Question: I have two textareas. TA1 which is for styling/display, and TA2 which is for input capture and the ability to place the caret over a span tag. They will always have the same value, but TA1 will contain additional html for styling.
TA1 is overlayed by TA2. Basically, if the textarea is clicked, then TA2 receives the event.
I am trying to select an element in TA1 based off the cursor position in TA2. I know the range of the word that was clicked in TA2, but need to select the appropriate span in TA1. Basically, I need to click through TA2 and trigger the handler in TA1.
I have been trying to see if it's possible to place the caret immediately after the span in TA1, and select the previous span, but so far I have not had any success.
Here is an example of the text within TA1,
'''
<textarea>
<span class="suggestion" title="Click to edit">TESTP</span>
123
TESTING
123
<span class="suggestion" title="Click to edit">TESTP</span>
</textarea>
'''
The above html will be rendered into the following..

For example, if I clicked the first "TESTP" I would have a range of 0-4. Is there a way to select the span tag if I placed the caret at position 5 on TA1? I will be trying to see if I can accomplish this using a filter as well but would like to see if anyone has any other suggestions.
I went ahead and created a rough idea of what I am trying to accomplish in this <URL>, please note that the textArea on the right is there to display the click handler I am trying to trigger. It works because there isn't another layer above it. The textArea on the left, is where I am currently at.
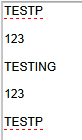
Answer: This was solved by researching the following SO items and updating the handler's logic.
<URL>
<URL>